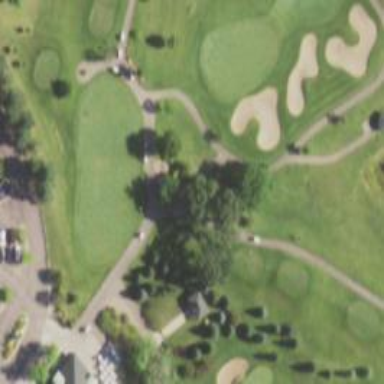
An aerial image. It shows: Service road used as golf cart path.